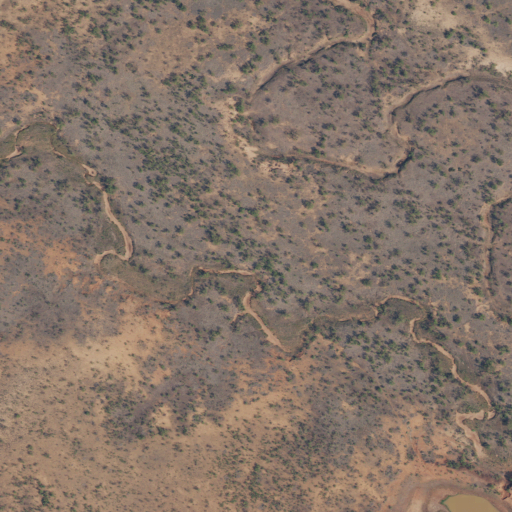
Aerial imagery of valley in Texas named Town Draw containing shrub, grassland, and open water